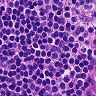
Metastatic tissue present: no